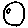
Label: moon